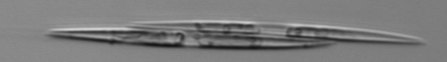
Label: pennate_Pseudo-nitzschia